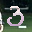
Label: 3